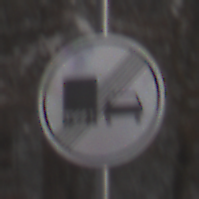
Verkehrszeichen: EndeUeberholverbotKraftfahrzeuge
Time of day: MorningAfternoon
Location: Outdoor (Nature)
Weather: PartlyCloudy
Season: Winter
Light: Natural